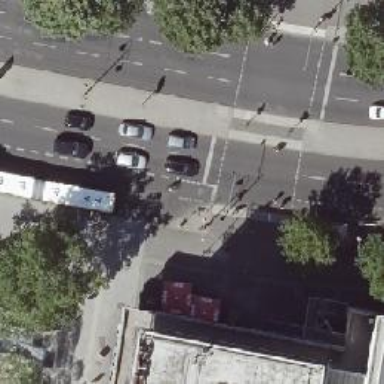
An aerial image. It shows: Road with traffic signals.